Question: I have a linearlayout and a textview inside another linearlayout. The linearlayout from inside is displayed, but the problem is that the last textview is not. Why?
'''
<LinearLayout xmlns:android="http://schemas.android.com/apk/res/android"
xmlns:tools="http://schemas.android.com/tools"
android:layout_width="match_parent"
android:layout_height="match_parent"
android:orientation="vertical" >
<TextView
android:layout_width="fill_parent"
android:layout_height="wrap_content"
android:gravity="center_horizontal"
android:padding="10dp"
android:text="Scrie un cuvant" />
<LinearLayout
android:layout_width="match_parent"
android:layout_height="match_parent"
android:gravity="center_horizontal"
android:orientation="horizontal" >
<EditText
android:id="@+id/cuvant"
android:layout_width="wrap_content"
android:layout_height="wrap_content"
android:hint="@string/cuvant_hint"
android:inputType="text" />
<Button
android:id="@+id/cuvantbutton"
android:layout_width="wrap_content"
android:layout_height="wrap_content"
android:text="@string/cuvantbutton_text" />
</LinearLayout>
<TextView
android:layout_width="fill_parent"
android:layout_height="wrap_content"
android:gravity="center_horizontal"
android:padding="10dp"
android:text="Sau random" />
</LinearLayout>
'''
Have a look here,

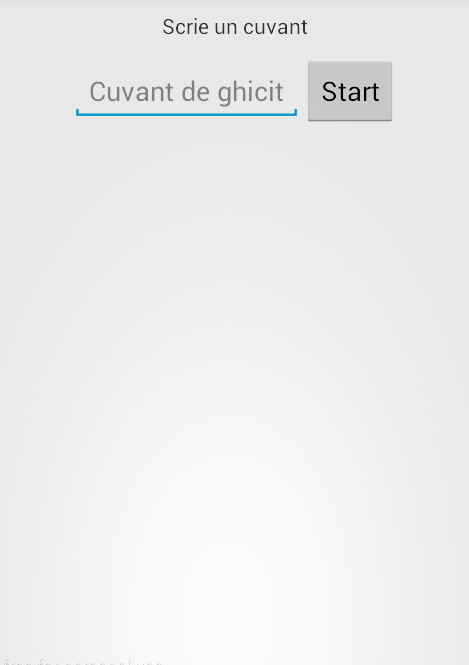
Answer: Your 'LinearLayout' has height-attribute 'fill_parent'. Change to 'wrap_content'.